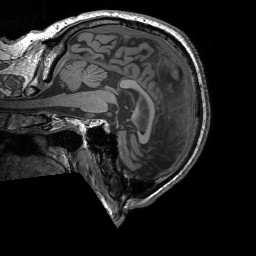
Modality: T1w
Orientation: sagittal
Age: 80
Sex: male
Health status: healthy
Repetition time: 1.9 s
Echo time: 0.00252 s